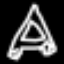
Label: The Eiffel Tower